Question: I'm getting unwanted behavior from a 'TextBlock' I'm using in my 'DataTemplate'. It seems that the 'LinearGradientBrush' that I'm using for the 'Foreground' property is not drawing the gradient consistantly across the font for words that contain "descenders" like the lower-case 'p' in the word Vampire in the example picture.
I tried setting the 'LineHeight' to the same as the 'FontSize'; no change.
I tried setting the 'Height' of the 'TextBlock'; no change to the color, but added height to the bottom of the 'TextBlock'.
Has anyone else dealt with this and found a solution before? I tried searching Google and StackOverflow for answers but I've come up with nothing so far.
The problem is the gradient is not applied the same to each textbox, because the descenders increase the height of the font. Look at the difference between the lower-case 'a' in the words 'Vampire' and 'Brave', and you will see what I mean.

# TextBlock XAML
'''
<TextBlock Text="{Binding Title}" FontWeight="Bold" FontStyle="Italic"
FontSize="20" Padding="3" LineHeight="20">
<TextBlock.Foreground>
<LinearGradientBrush StartPoint="0,0" EndPoint="0,1" >
<GradientStopCollection>
<GradientStop Color="White" Offset="0.2"/>
<GradientStop Color="AliceBlue" Offset="0.4"/>
<GradientStop Color="#6AB0EE" Offset="0.6"/>
<GradientStop Color="DarkOrange" Offset="0.8"/>
</GradientStopCollection>
</LinearGradientBrush>
</TextBlock.Foreground>
</TextBlock>
'''
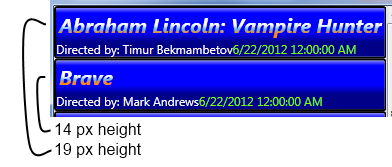
Answer: Try to set 'MappingMode' property like this:
'''
<LinearGradientBrush MappingMode="Absolute" StartPoint="0,0" EndPoint="0,1" >
'''